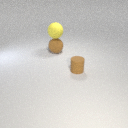
large brown rubber sphere to the left of small brown rubber cylinder